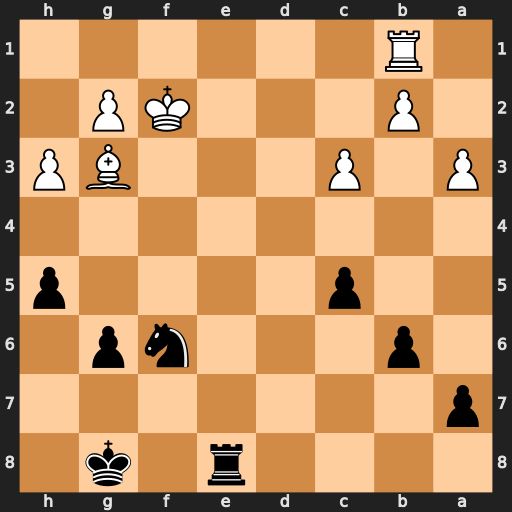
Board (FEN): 4r1k1/p7/1p3np1/2p4p/8/P1P3BP/1P3KP1/1R6
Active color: b
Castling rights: -
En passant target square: -
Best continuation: Ne4+ Kg1 Nxg3